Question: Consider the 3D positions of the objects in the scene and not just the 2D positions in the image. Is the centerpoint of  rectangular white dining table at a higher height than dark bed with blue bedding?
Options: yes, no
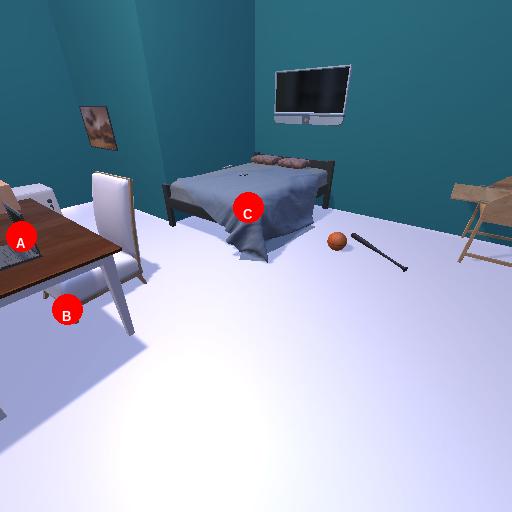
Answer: yes